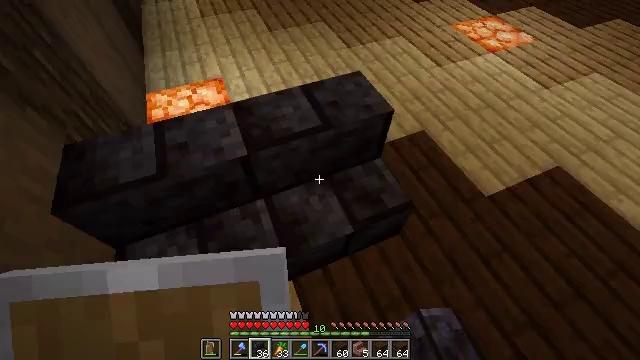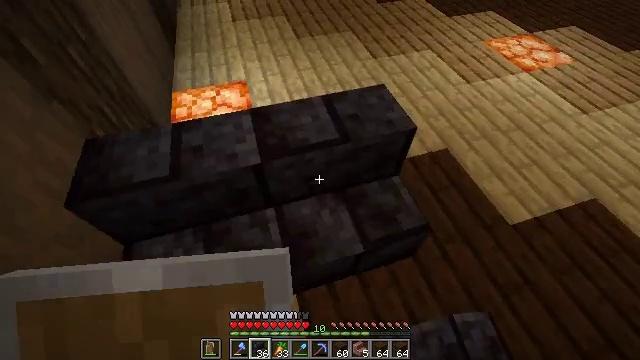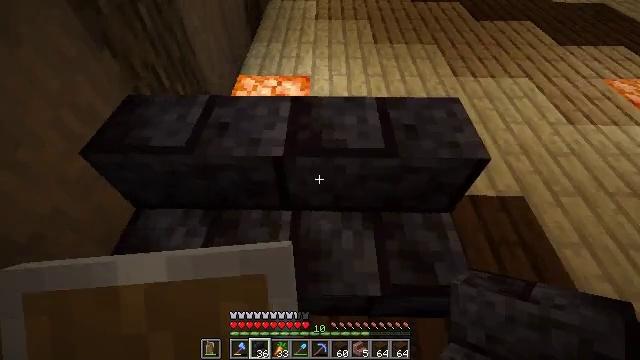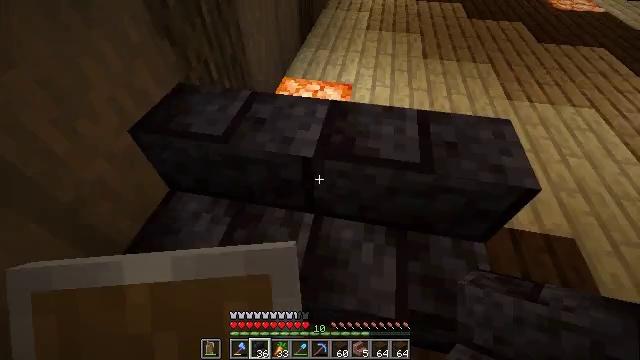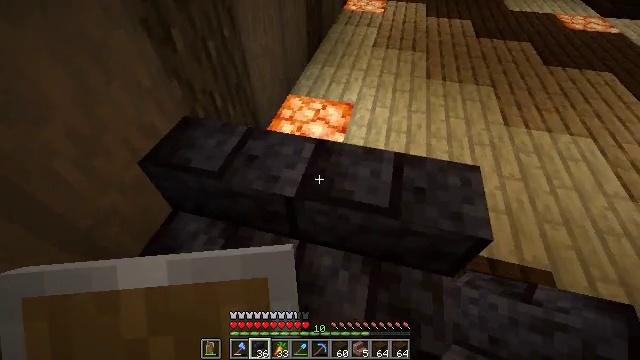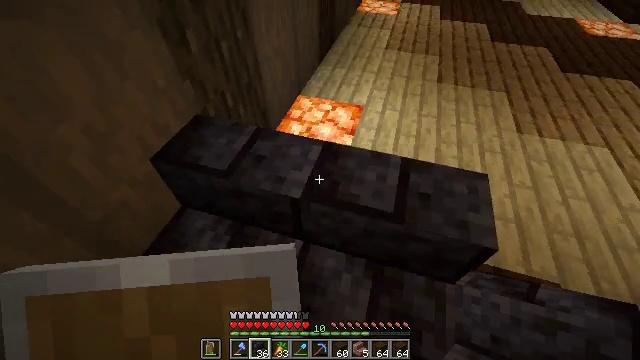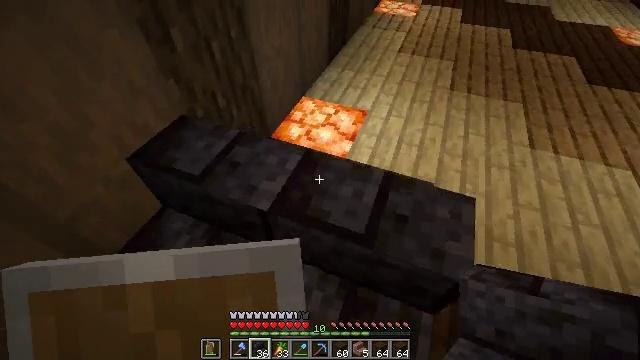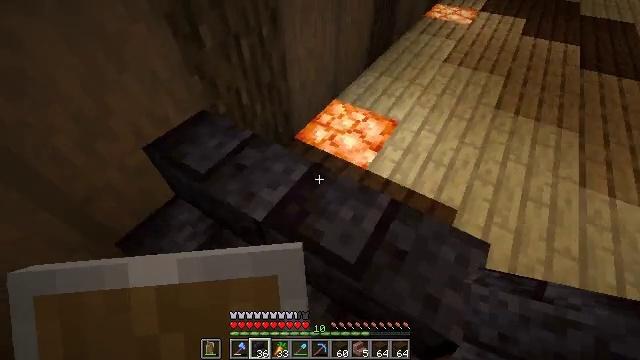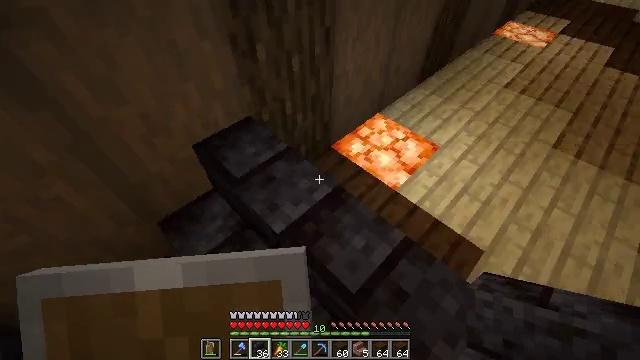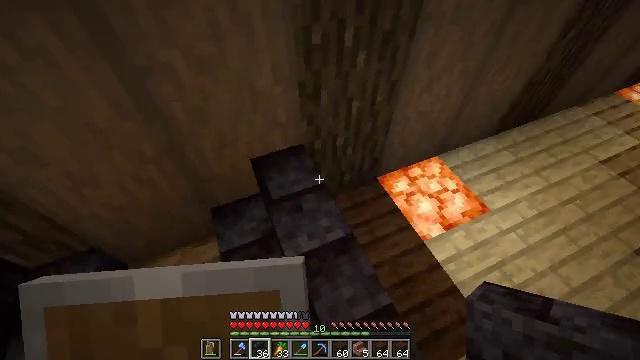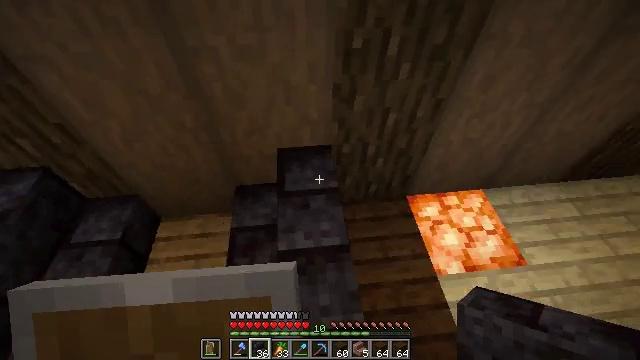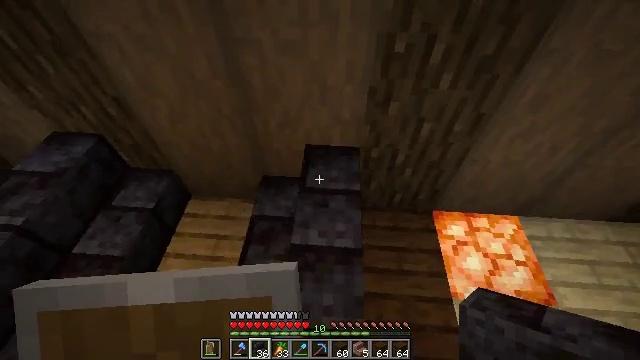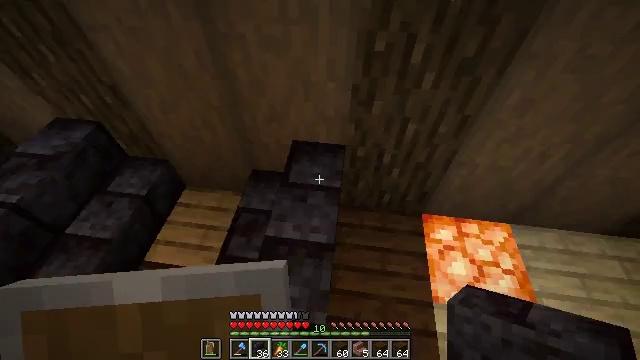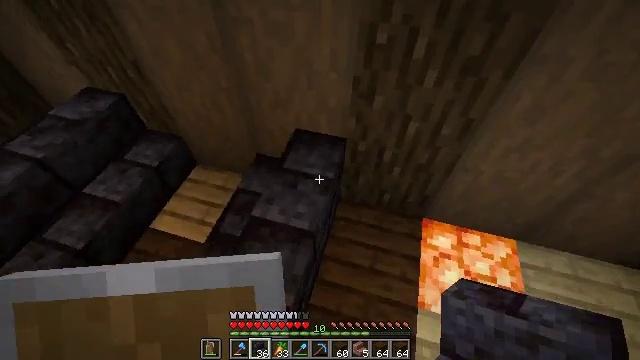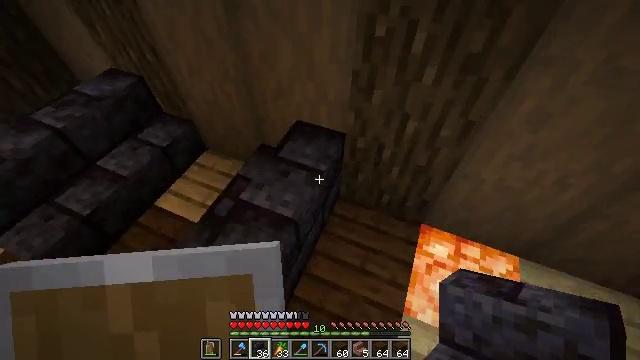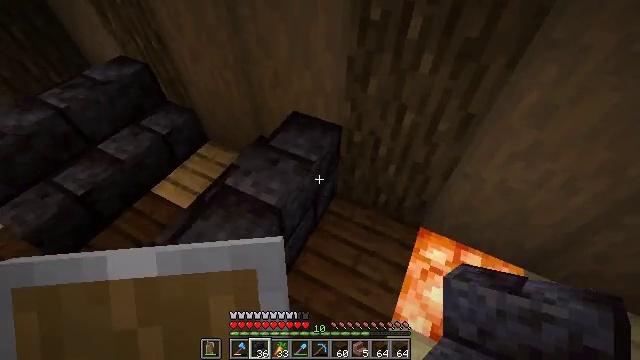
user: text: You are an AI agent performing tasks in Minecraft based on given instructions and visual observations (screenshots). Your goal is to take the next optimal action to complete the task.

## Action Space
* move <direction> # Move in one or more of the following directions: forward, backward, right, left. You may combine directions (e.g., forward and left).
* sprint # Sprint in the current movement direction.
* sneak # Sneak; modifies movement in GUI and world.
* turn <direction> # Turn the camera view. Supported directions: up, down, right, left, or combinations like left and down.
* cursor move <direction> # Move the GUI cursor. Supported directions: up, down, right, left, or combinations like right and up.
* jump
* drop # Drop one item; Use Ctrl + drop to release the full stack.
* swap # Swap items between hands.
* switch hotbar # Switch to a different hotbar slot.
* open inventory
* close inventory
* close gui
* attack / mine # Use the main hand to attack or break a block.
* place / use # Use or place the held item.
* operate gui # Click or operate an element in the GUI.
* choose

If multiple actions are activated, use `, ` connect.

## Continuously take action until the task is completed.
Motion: motion action
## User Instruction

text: Mine polished blackstone brick stairs.
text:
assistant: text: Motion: move forward and move right, turn left and up
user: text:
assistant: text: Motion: move forward and move right, turn left and up
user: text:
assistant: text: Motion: move forward and move right, turn left and up
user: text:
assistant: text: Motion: move forward and move right, turn left
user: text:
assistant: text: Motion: move forward and move right, turn left
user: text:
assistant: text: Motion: move forward and move right, turn left
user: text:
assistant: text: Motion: move forward and move right, turn left
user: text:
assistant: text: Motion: move forward and move right, turn left
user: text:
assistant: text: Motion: move right, turn left
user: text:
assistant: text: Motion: move right, turn left
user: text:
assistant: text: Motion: move right, turn left
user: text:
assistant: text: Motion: move right, turn left
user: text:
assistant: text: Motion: move right, turn left and down
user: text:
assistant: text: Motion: move right, turn left
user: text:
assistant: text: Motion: move right, turn left and up
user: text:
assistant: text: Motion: move right
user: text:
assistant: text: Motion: move right, turn left and up
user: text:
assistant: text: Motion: move left, turn left and up
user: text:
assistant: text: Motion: move left, turn left and up
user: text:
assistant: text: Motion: move left
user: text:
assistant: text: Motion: move left
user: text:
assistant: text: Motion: move left
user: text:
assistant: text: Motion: move left
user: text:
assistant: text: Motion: move left
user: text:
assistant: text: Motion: move left
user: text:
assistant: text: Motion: move left
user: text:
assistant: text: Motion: move left
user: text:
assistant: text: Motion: move left
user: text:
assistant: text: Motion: move left, turn right
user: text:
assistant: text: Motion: move left, turn right